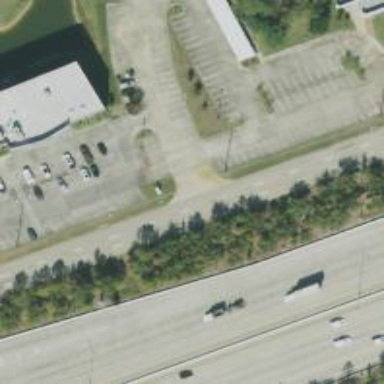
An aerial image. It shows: Secondary road with frontage road.